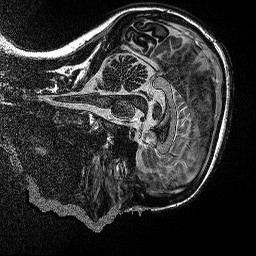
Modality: MP2RAGE
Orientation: sagittal
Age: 29
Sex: female
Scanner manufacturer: siemens
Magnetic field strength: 3 T
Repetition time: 5 s
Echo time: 0.00298 s